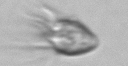
Label: Ciliophora